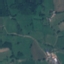
Land use / land cover: Pasture